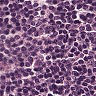
Metastatic tissue present: no